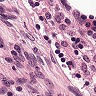
Metastatic tissue present: no